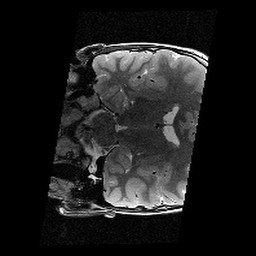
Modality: T2w
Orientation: coronal
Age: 9
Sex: male
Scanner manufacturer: siemens
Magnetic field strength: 3 T
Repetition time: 9.23 s
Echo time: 0.067 s